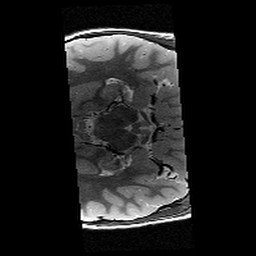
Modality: T2w
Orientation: axial
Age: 9
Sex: male
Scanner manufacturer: siemens
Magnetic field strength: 3 T
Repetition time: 9.23 s
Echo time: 0.067 s